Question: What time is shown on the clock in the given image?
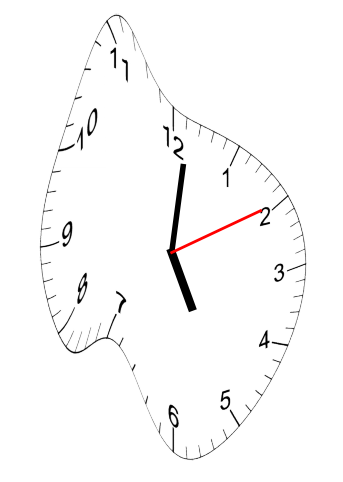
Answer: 05:01:10